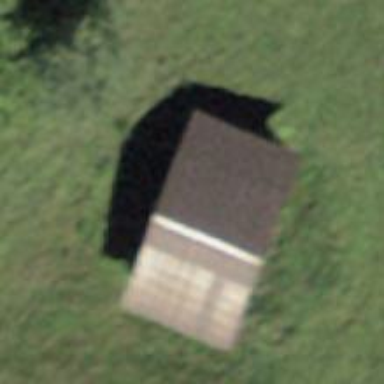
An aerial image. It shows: Barn.